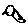
Label: bird